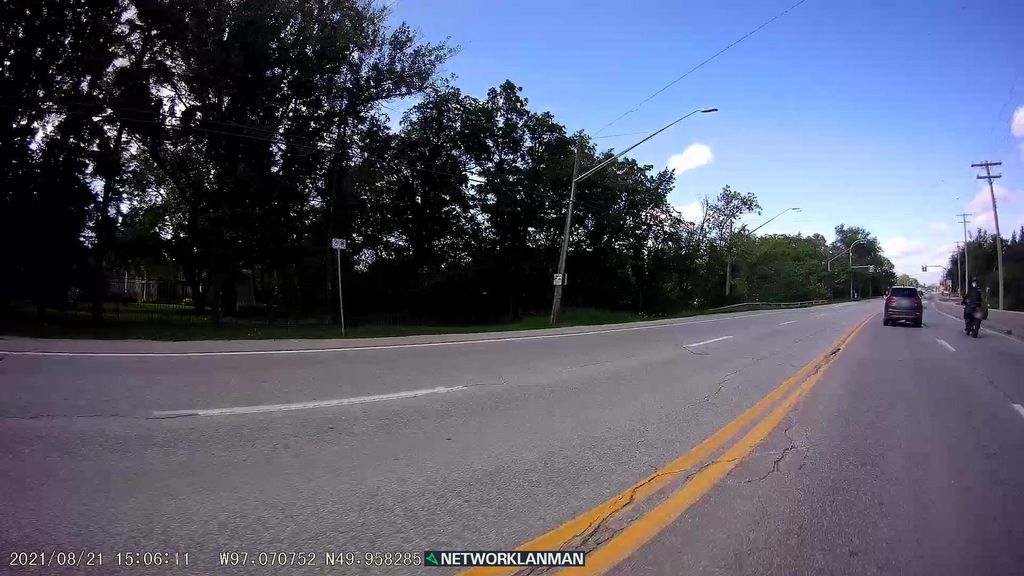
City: winnipeg